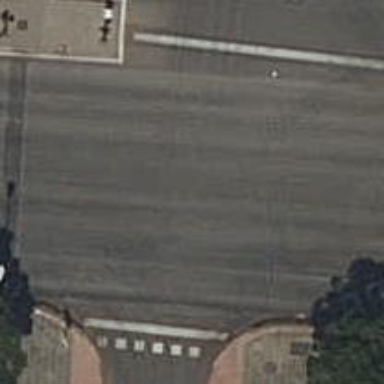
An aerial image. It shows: Road with traffic signals.